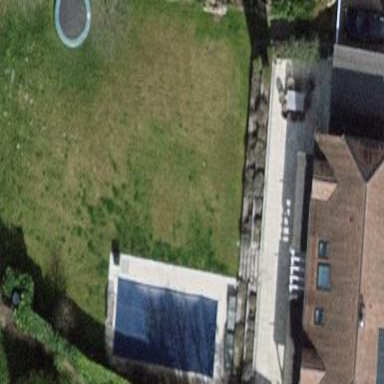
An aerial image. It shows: Garden enclosed by fence.